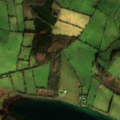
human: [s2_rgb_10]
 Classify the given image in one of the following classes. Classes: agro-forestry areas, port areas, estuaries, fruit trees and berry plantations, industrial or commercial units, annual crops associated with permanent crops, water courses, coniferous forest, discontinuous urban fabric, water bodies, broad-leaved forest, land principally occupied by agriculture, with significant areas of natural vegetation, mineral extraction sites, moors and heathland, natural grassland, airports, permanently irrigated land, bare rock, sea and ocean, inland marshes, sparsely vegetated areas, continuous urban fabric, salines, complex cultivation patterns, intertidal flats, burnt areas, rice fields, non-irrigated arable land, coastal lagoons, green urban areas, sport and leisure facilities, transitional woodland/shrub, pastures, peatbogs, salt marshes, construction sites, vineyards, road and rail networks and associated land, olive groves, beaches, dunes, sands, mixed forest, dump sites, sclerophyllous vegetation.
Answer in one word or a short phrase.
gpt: pastures, transitional woodland/shrub, water bodies